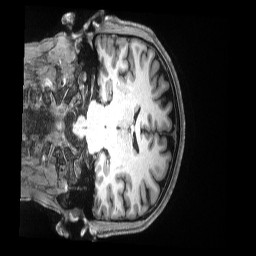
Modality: T1w
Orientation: coronal
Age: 31
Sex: male
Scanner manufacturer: siemens
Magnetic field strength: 3 T
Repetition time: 2.5 s
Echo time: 0.00181 s